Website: apple
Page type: customer-info-address
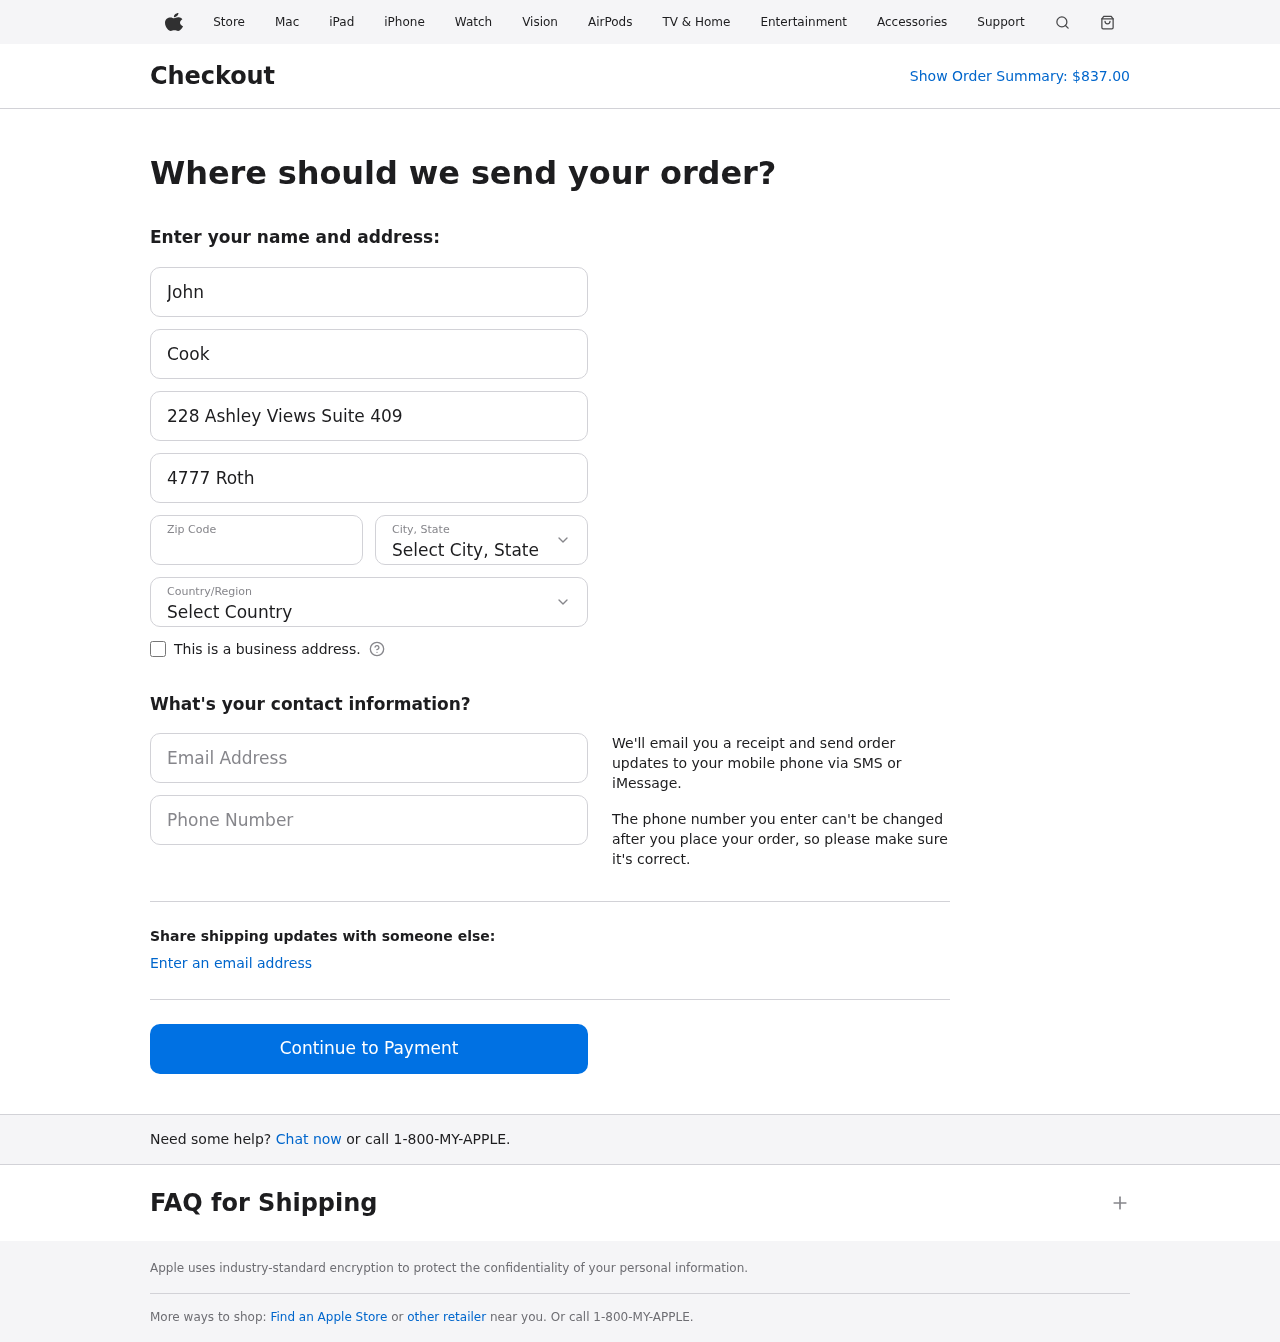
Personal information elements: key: PII_CITY_STATE
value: Derricktown, MS
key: PII_COUNTRY
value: United States
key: PII_EMAIL
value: johncook@yahoo.com
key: PII_FIRSTNAME
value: John
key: PII_LASTNAME
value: Cook
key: PII_PHONE
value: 8302345305
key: PII_POSTCODE
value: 88191
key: PII_STREET
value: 228 Ashley Views Suite 409
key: PII_STREET2
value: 4777 Roth Valley
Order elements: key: ORDER_TOTAL
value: $837.00